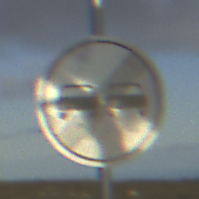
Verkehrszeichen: EndeUeberholverbot
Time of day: SunriseSunset
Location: Outdoor (Nature)
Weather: PartlyCloudy
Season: NotSpecified
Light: Natural